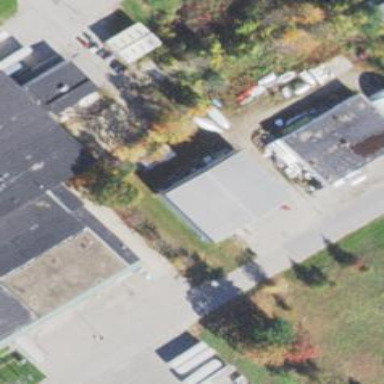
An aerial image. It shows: Commercial building.